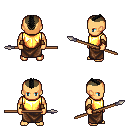
a pixel art fantasy rpg character, male body template, human, tanned skin, gold chest armor, robe skirt, black short mohawk hairstyle, cloth bracers, spear, four views (front, back, left, right), 2x2 character sprite sheet, small pixel art, hard edges, no anti-aliasing